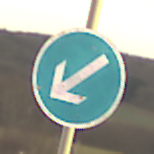
Verkehrszeichen: VorgeschriebeneVorbeifahrtLinks
Umgebung: Outdoor, Nature
Tageszeit: SunriseSunset
Wetter: PartlyCloudy
Licht: Natural
Jahreszeit: NotSpecified
Kontrast: LowContrast